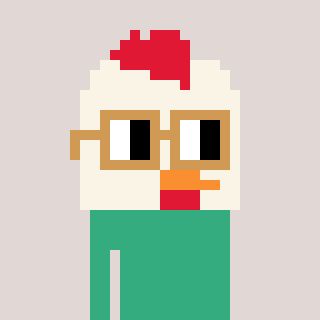
a pixel art character with square brown glasses, a chicken-shaped head and a teal-colored body on a warm background